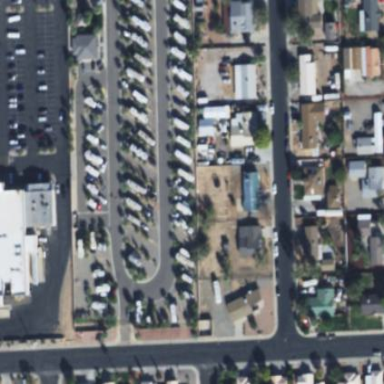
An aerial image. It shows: Caravan site for tourism.